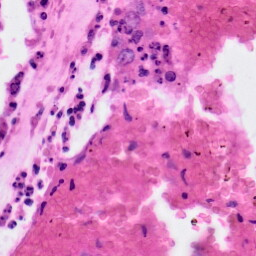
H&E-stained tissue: Colon